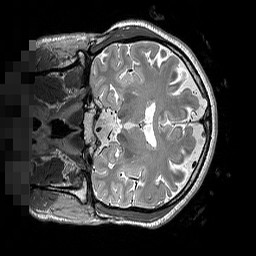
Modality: T2w
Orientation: coronal
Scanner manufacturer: siemens
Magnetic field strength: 3 T
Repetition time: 2.5 s
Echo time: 0.144 s